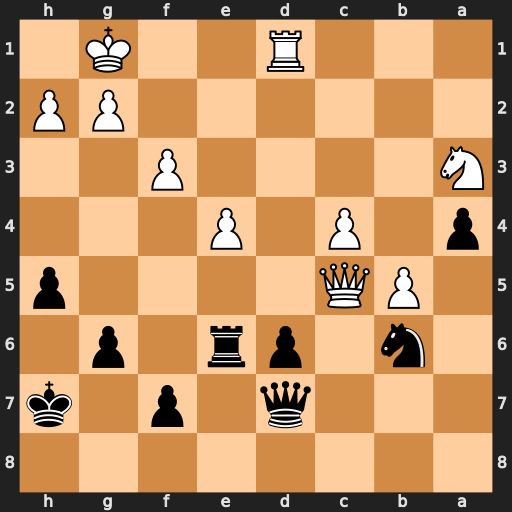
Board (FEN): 8/3q1p1k/1n1pr1p1/1PQ4p/p1P1P3/N4P2/6PP/3R2K1
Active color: b
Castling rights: -
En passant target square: -
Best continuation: dxc5 Rxd7 Nxd7